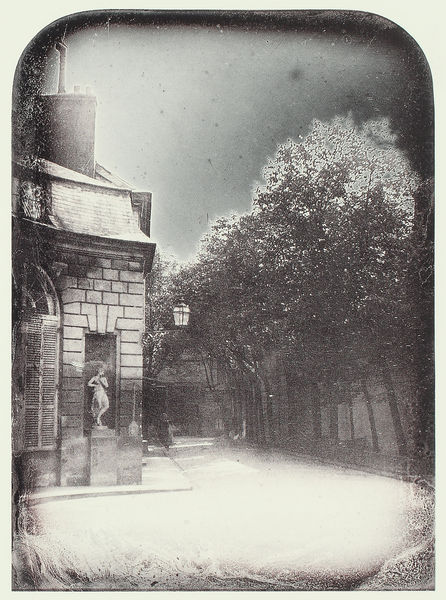
Titel: Vue de la Cour intérieur de l’Hôtel d’Uzès
Künstler: V. Chevalier
Schlagwörter: bäume, fenster, lampe, laterne, licht, nacht, schwarz, straße, weiss, dach, haus, zaun, wand, figur, kamin, skulptur, statue, ecke, fassade, allee, nebel, foto, photographie, nische, fensterladen, mauerwerk, schwarzweiss, gehweg, kurve, quader, einfahrt